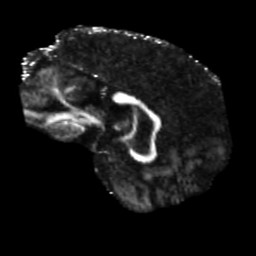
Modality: FA
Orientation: sagittal
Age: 46
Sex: male
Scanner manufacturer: siemens
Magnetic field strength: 3 T
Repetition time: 5.47 s
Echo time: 0.0854 s